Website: crate-barrel
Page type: customer-info-address
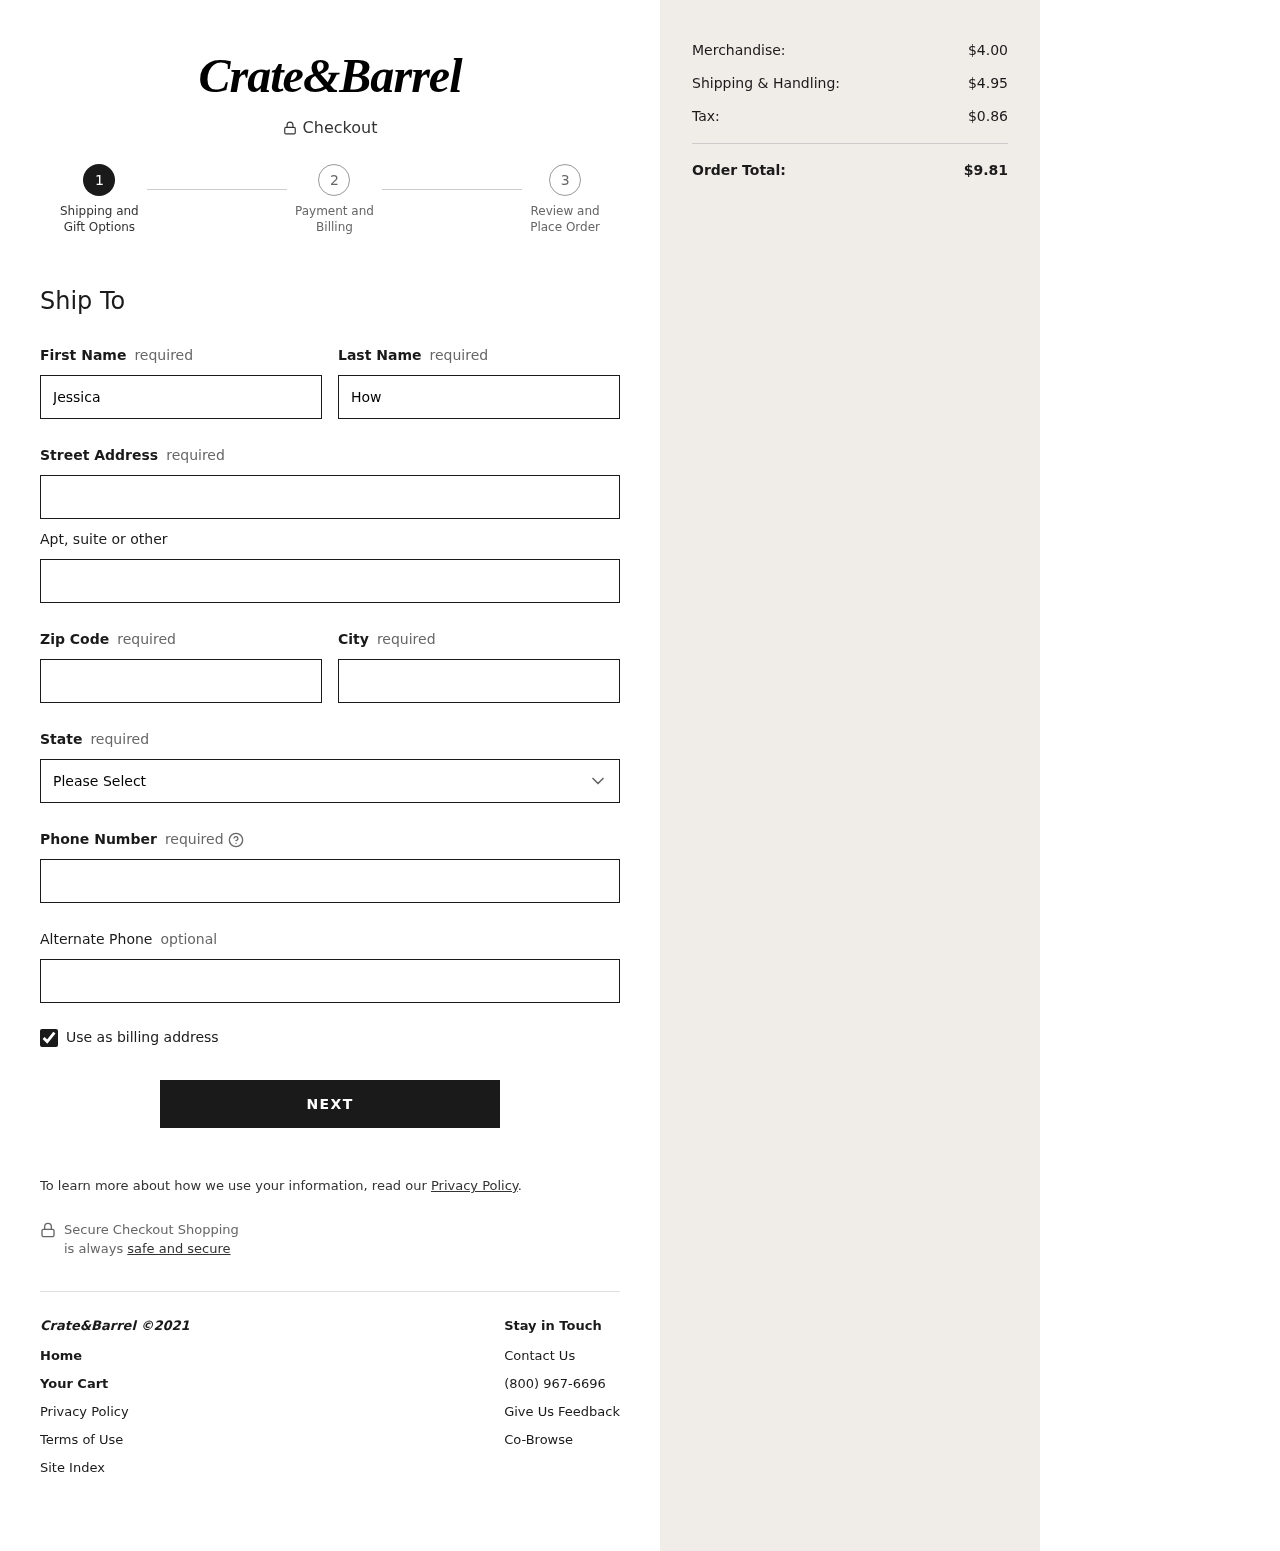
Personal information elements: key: PII_STATE
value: North Dakota
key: PII_FIRSTNAME
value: Jessica
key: PII_LASTNAME
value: Howard
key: PII_STREET
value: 889 Ramos Pines Apt. 524
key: PII_STREET2
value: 869 Jorge Cliff
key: PII_POSTCODE
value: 26183
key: PII_CITY
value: West Victoriaton
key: PII_PHONE
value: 9505098189
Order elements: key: ORDER_SUBTOTAL
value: $4.00
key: ORDER_SHIPPING_COST
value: $4.95
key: ORDER_TAX
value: $0.86
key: ORDER_TOTAL
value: $9.81